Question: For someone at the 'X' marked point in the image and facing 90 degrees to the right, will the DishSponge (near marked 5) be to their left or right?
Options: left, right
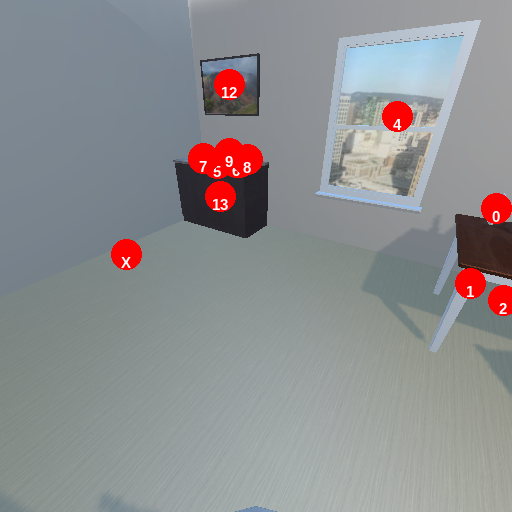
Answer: left